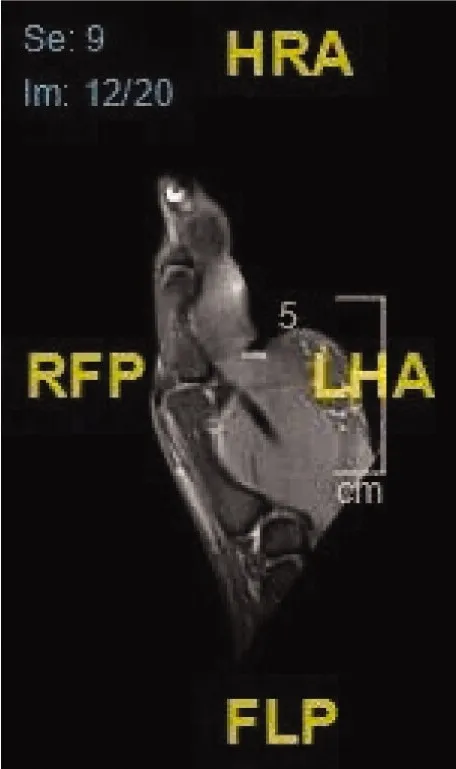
(A,B) The lipoma measures 2.2 x 2.8 x 4.3 cm in anteroposterior, transverse, and cranio-caudal diameters respectively.
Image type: radiology (mri)